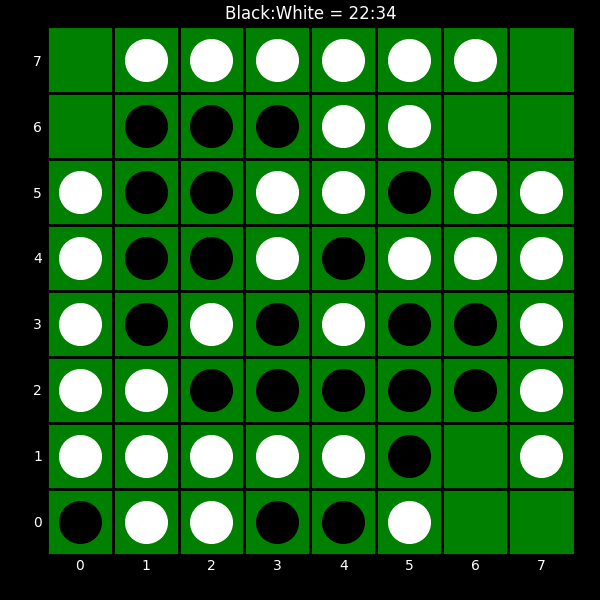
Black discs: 22
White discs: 34